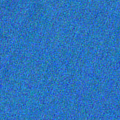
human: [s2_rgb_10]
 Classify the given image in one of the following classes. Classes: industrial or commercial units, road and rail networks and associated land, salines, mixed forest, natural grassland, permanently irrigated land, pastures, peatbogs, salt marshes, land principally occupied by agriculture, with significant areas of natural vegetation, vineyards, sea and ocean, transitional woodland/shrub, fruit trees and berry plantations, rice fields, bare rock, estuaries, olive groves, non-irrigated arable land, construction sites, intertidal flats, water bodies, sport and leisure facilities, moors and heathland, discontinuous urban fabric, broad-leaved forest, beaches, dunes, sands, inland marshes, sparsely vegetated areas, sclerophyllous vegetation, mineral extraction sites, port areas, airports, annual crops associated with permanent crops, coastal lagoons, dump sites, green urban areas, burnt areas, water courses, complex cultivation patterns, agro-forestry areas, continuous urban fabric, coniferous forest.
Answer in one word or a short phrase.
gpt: sea and ocean